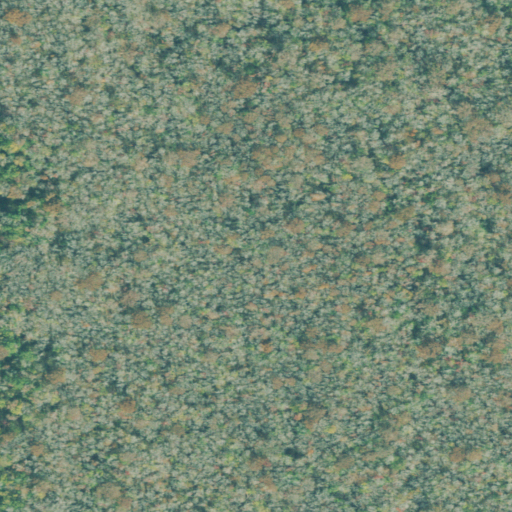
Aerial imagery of island in Georgia named Werriats Island containing only woody wetlands